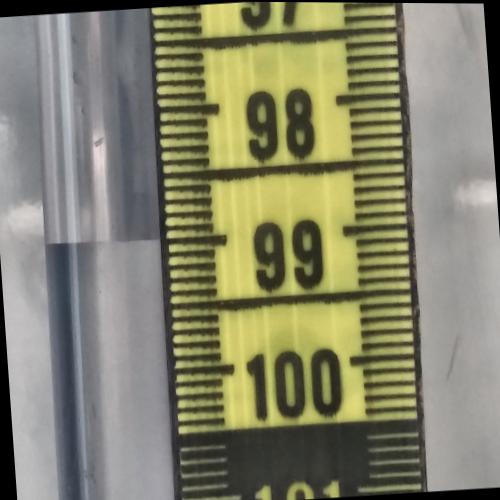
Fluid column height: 99.0 cm